Question: I am having troubles implementing JQuery autocomplete using JSON.
Basically, I get an JSON encoded data from my server (I use codeigniter php framework).
The JSON format is following:
'''
[
{
"id": "1",
"prodname": "Candy",
"code": "CND01",
"uname": "grams",
"pcname": "Sweets"
},
{
...
}
]
'''
So, the autcomplete goes on the Product(prodname) field (in the red rectangle on the image). When certain
product is selected, the ID,Code,Category and UOM get populated.
These are my input fields:
'''
<input type="text" name="id" value="" id="id" size="3" />
<input type="text" name="code" value="" id="code" size="5" />
<input type="text" name="prodname" value="" id="prodname" size="30" />
<input type="text" name="category" value="" id="category" /></td>
<input type="text" name="quantity" value="" id="quantity" size="3" />
<input type="text" name="uom" value="" id="uom" size="5" />
<button name="add" type="button" >Add</button>
'''
How can I achieve that?
Thank you very much upfront!

SOLUTION:
'''
$.ajax({
dataType: 'json',
async: false,
success: function(data) {
projects = data;
},
url: '<?php echo site_url('products/autocomplete/no'); ?>'
});
//Autocomplete
$( "#prodname" ).autocomplete({
source: projects,
focus: function( event, ui ) {
$( "#prodname" ).val( ui.item.prodname );
return false;
},
select: function( event, ui ) {
$( "#prodname" ).val( ui.item.prodname );
$( "#id" ).val( ui.item.id );
$( "#code" ).val( ui.item.code );
$( "#category" ).val( ui.item.pcname );
$( "#uom" ).val( ui.item.uname );
return false;
}
})
.data( "autocomplete" )._renderItem = function( ul, item ) {
return $( "<li></li>" )
.data( "item.autocomplete", item )
.append( "<a>" + item.prodname + "</a>" )
.appendTo( ul );
};
'''
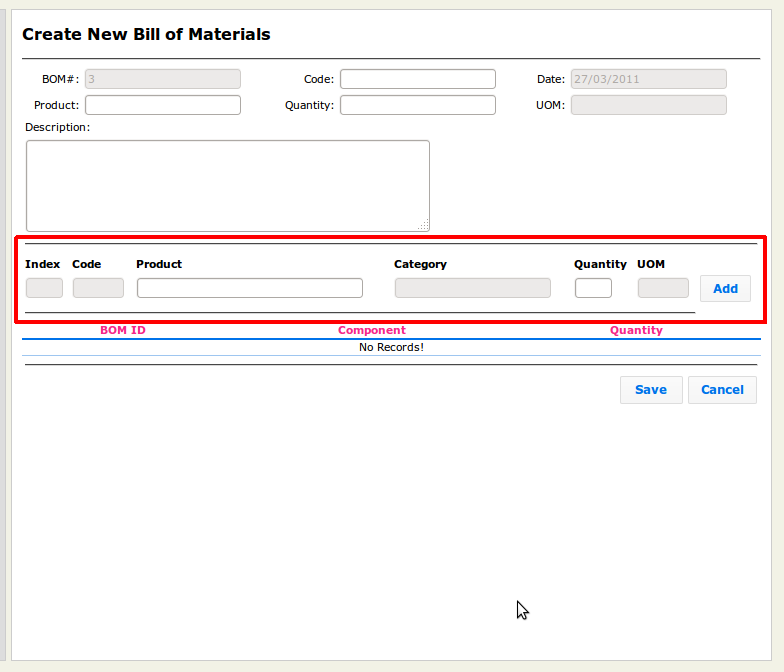
Answer: Does this example help you? <URL>